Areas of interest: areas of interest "Sport and cultural"
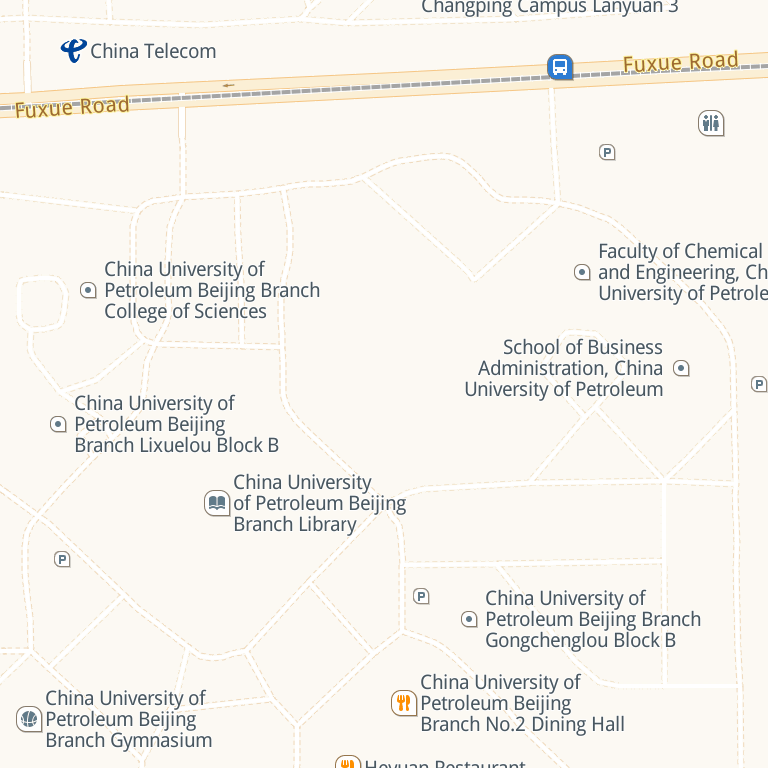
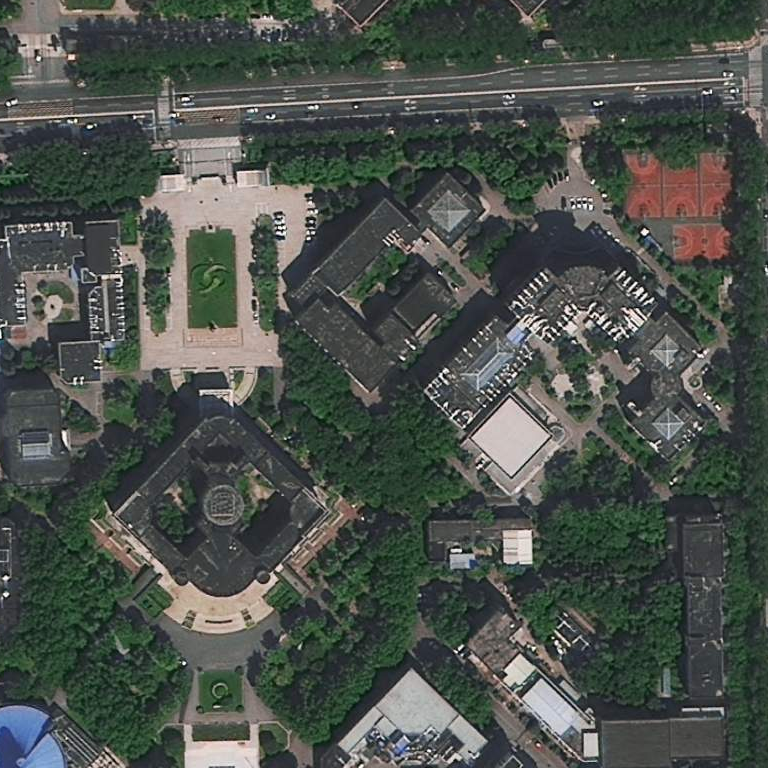